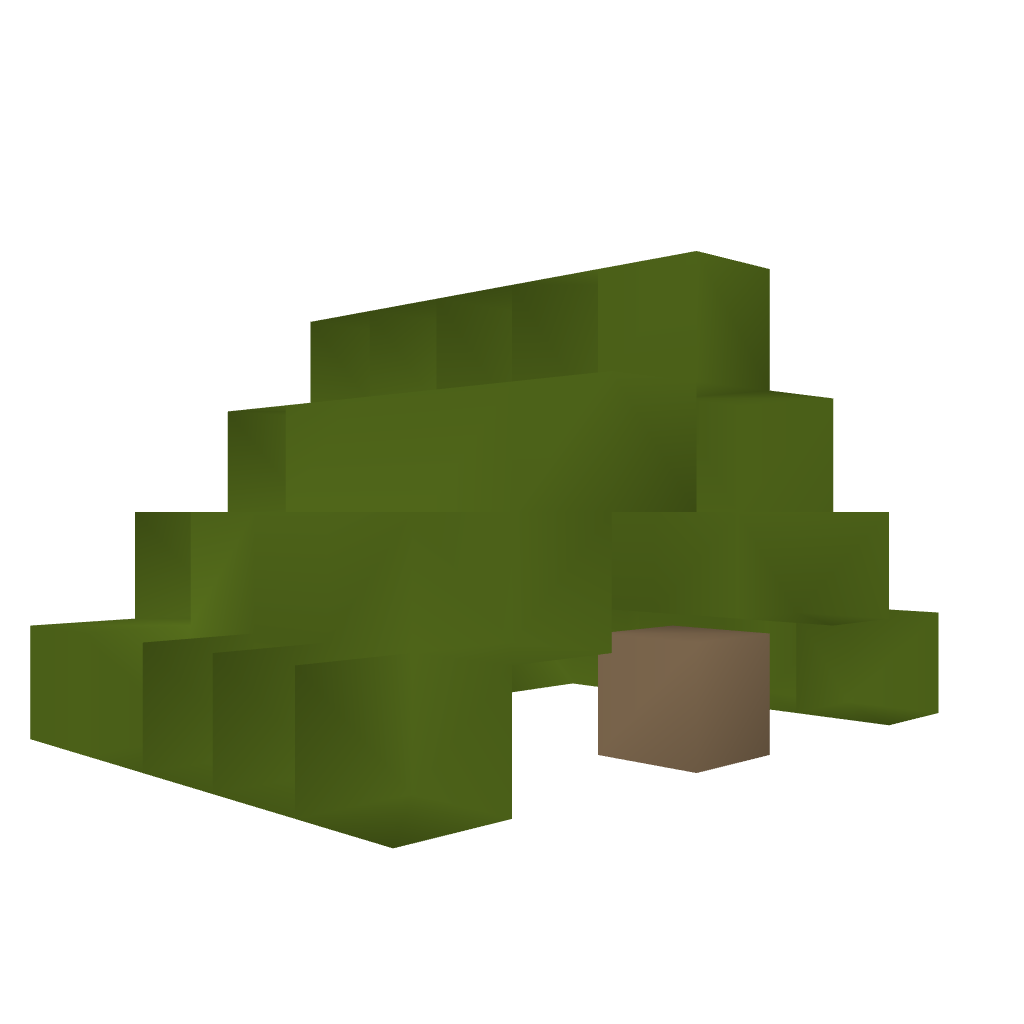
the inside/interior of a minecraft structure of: Camping Tent